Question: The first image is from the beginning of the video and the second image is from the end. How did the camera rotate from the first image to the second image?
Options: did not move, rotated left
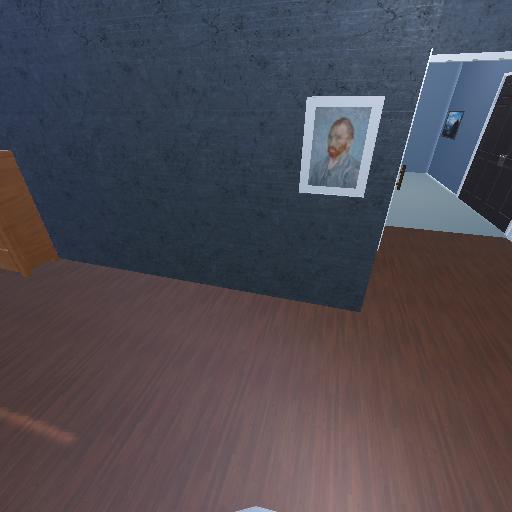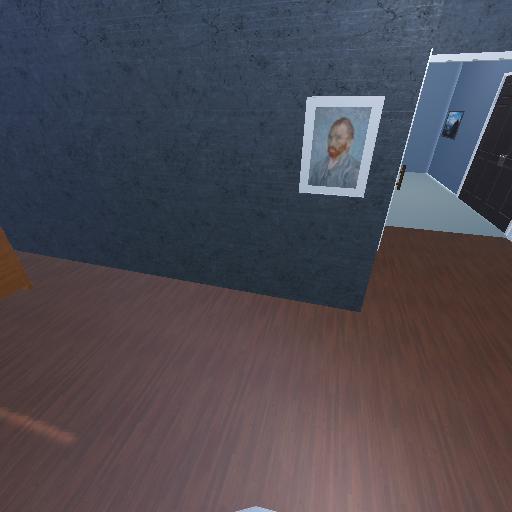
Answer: did not move